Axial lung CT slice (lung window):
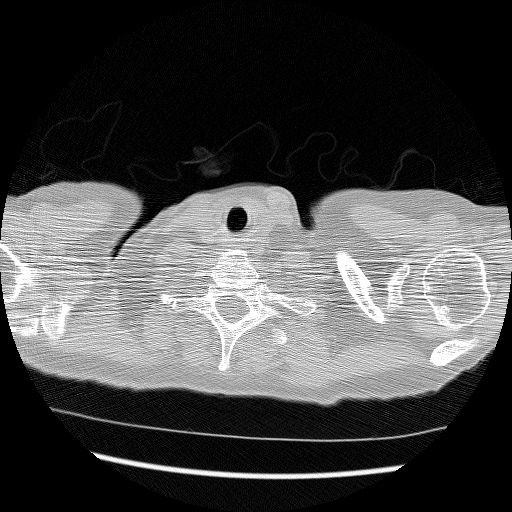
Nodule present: no